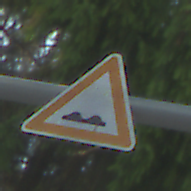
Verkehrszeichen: UnebeneFahrbahn
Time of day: SunriseSunset
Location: Outdoor (Suburban)
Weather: PartlyCloudy
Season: NotSpecified
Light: Natural